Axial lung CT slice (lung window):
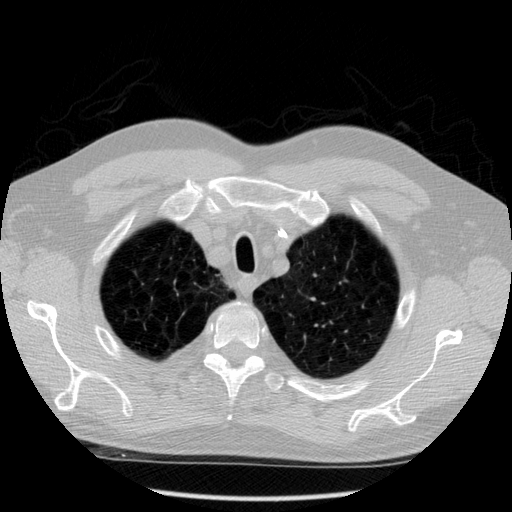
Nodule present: no